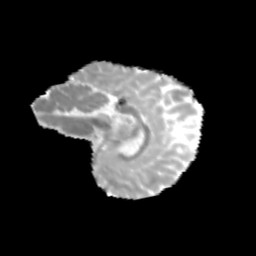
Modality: MD
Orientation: sagittal
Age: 12
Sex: male
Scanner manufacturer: siemens
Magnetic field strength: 3 T
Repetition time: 3.8 s
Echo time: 0.07 s